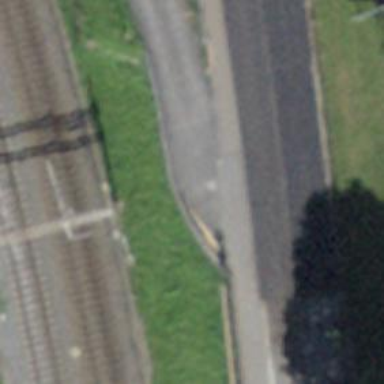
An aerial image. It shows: Asphalt sidewalk.